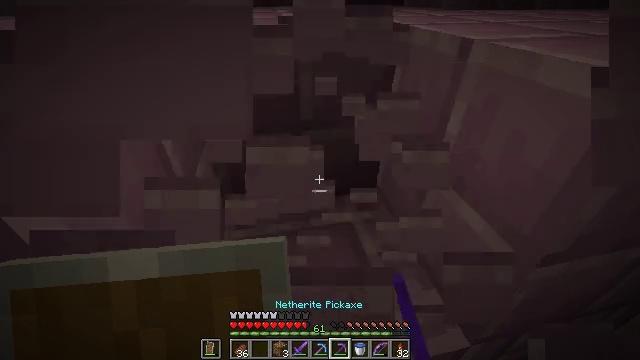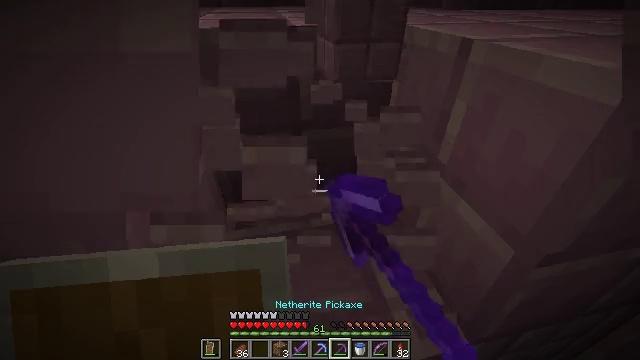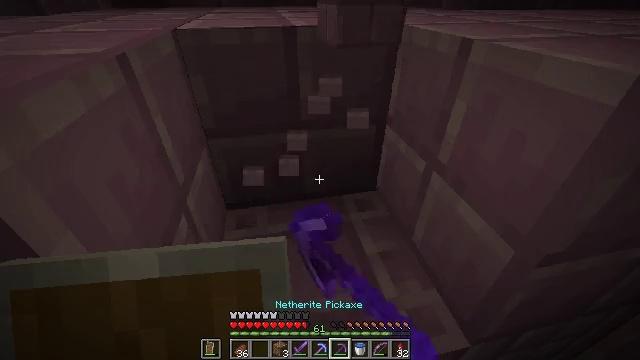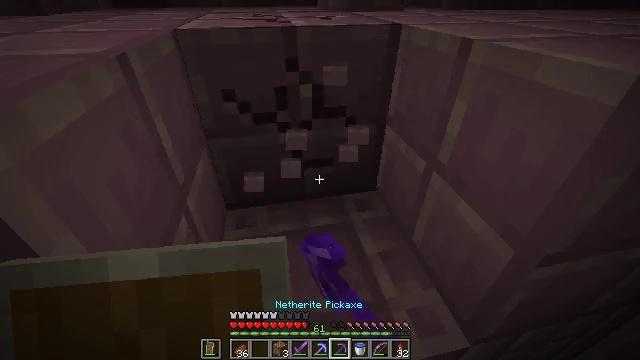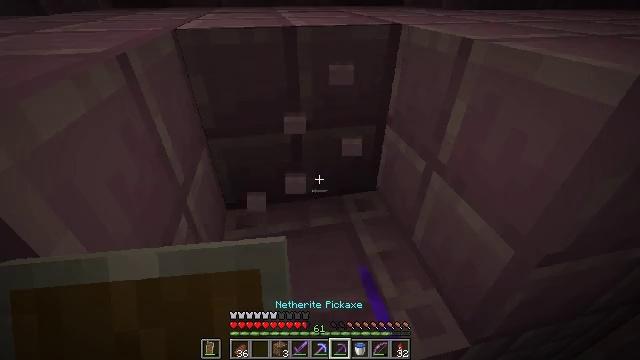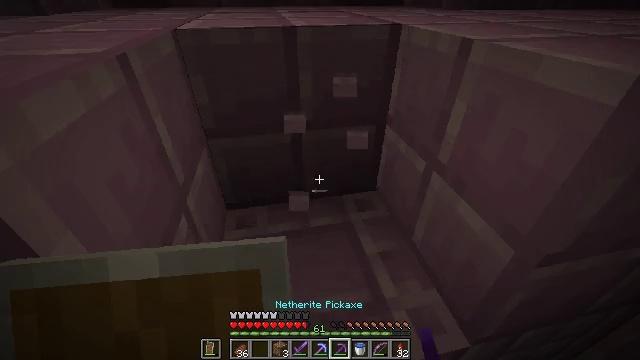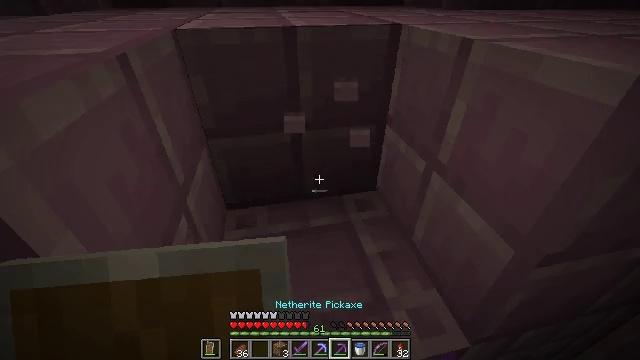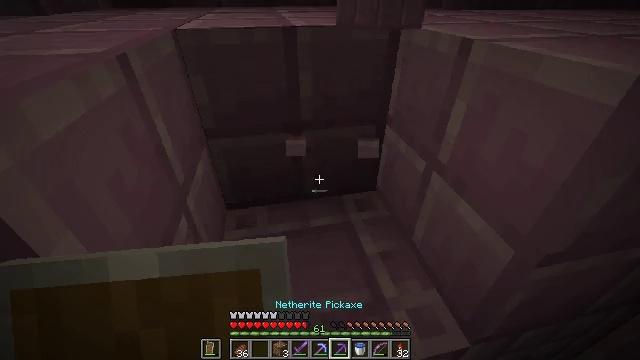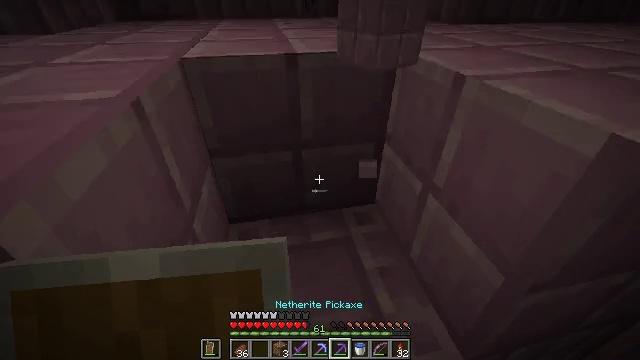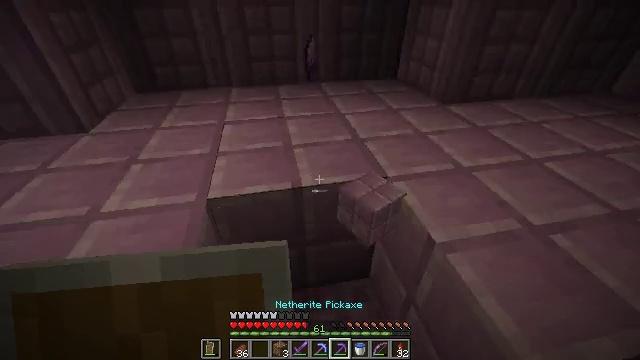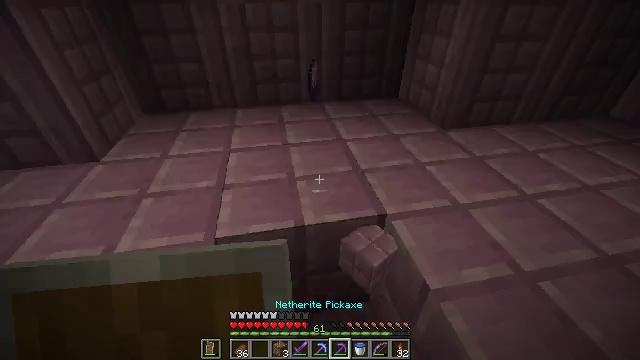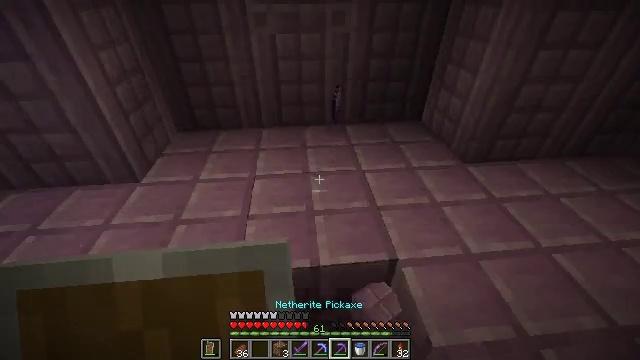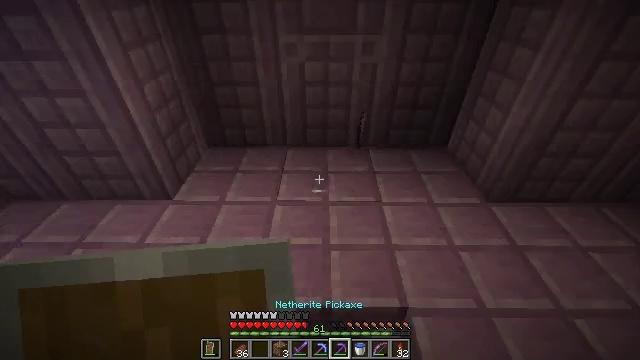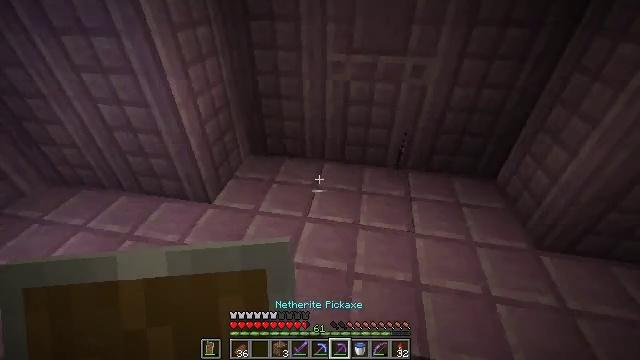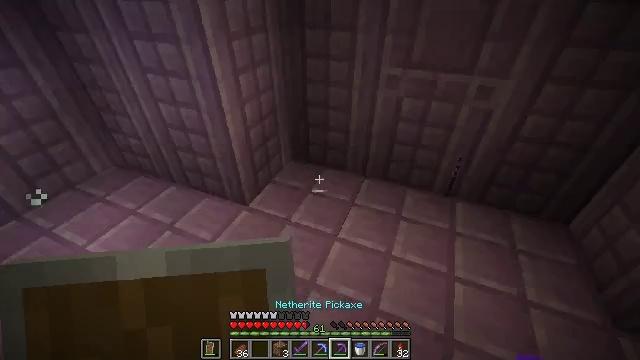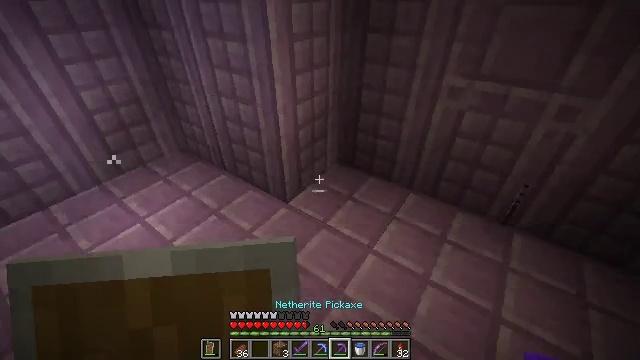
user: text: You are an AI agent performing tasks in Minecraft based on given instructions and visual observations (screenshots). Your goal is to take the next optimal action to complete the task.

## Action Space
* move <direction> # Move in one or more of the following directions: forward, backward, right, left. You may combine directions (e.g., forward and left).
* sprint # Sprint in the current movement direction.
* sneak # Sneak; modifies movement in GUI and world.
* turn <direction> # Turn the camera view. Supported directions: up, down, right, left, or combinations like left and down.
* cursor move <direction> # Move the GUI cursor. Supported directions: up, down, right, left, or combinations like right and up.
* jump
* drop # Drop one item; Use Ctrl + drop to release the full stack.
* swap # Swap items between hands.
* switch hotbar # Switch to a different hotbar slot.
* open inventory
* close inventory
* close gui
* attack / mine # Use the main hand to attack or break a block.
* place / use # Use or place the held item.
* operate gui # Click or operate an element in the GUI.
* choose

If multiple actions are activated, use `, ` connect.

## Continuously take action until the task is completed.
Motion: motion action
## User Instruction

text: Break the end rod from its place.
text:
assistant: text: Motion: attack / mine
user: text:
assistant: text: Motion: attack / mine
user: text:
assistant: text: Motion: attack / mine
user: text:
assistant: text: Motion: no_op
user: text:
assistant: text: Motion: no_op
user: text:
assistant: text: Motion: no_op
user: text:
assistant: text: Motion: no_op
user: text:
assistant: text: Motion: move forward
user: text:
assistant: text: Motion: move forward, jump
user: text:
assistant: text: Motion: move forward, jump
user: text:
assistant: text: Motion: move forward, turn left and down, jump
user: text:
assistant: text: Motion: move forward, turn left
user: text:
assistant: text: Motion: move forward, turn left
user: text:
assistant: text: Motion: move forward, turn left
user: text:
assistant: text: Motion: move forward, turn left
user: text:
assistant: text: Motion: move forward, turn left and up
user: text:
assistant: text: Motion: move forward, turn left
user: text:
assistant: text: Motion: move forward, turn left
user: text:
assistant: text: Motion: move forward, turn left and up, jump
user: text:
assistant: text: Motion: move forward, turn left and up, jump
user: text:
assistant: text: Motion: move forward, turn left, jump
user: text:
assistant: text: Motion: move forward, turn left, jump
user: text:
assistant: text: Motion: move forward, jump
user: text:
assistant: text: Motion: move forward
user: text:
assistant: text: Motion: move forward, turn right and up
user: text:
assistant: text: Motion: move forward, turn right
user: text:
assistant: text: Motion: move forward, turn right
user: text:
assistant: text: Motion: move forward and move right, turn right and down
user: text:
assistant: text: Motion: move forward and move right, turn right and down
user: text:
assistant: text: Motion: move forward and move right, turn right